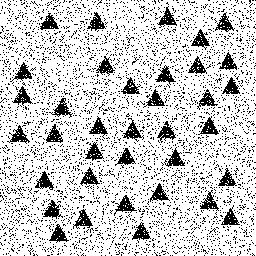
Squares: 0
Triangles: 36
Stars: 0
Total shapes: 36